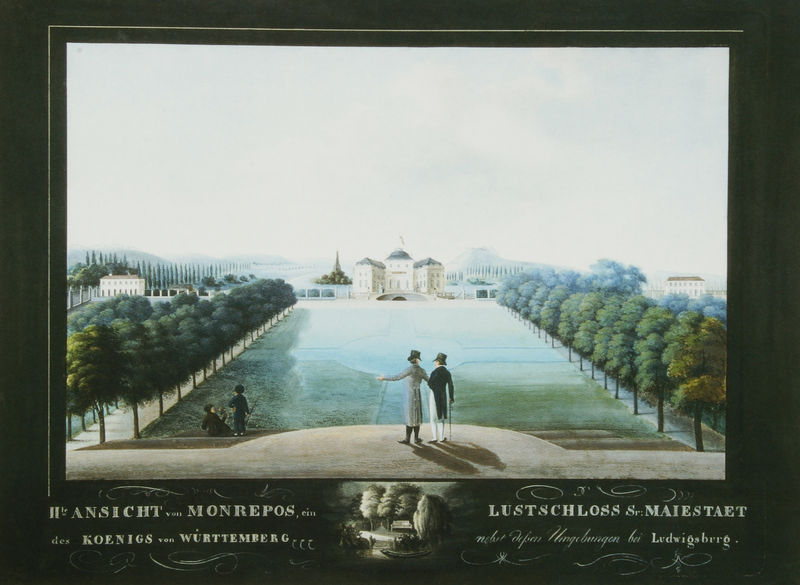
Titel: Ansicht von Monrepos bei Ludwigsburg
Standort: St. Petersburg
Institution: Schloss Pawlowsk
Schlagwörter: baum, berg, blau, dunkel, gemälde, himmel, mann, schatten, wasser, weiß, aquarell, bäume, gelb, grün, landschaft, menschen, see, teich, damen, frau, hell, hut, licht, männer, schwarz, vordergrund, anlage, gebäude, haus, park, parkanlage, rasen, rot, schloss, weg, wiese, herren, ornament, zylinder, architektur, barock, mensch, rahmen, weit, bild, ferne, horizont, häuser, pappeln, weite, brücke, sonne, wege, mantel, kind, klassizismus, paar, personen, person, kontrast, wald, anhöhe, kinder, stock, garten, farbig, schrift, ansicht, perspektive, zwei, gehstock, fahne, flagge, allee, grafik, eiffelturm, könig, frack, zwei männer, ornamente, zeigen, gehrock, helligkeit, besitzer, palast, spaziergang, wandern, zypresse, rückenfigur, druck, lithographie, beschriftung, angel, reihe, spazierstock, ein, lustschloss, villa, karte, alleen, majestät, beete, spaziergänger, postkarte, kupferstich, orangerie, englisch, schlösser, beschreibung, ludwig, landsitz, monument, zwei kinder, versaille, von, schlosspark, ansichtskarte, baumreihen, linden, baumallee, das, ausblück, das koenigs, koenigs, maiestaet, monperos, monrepos, württemberg, zylunder, ludwigsberg, ludwigsburg